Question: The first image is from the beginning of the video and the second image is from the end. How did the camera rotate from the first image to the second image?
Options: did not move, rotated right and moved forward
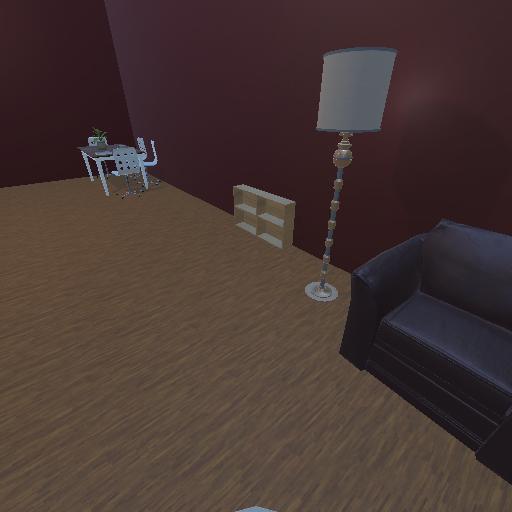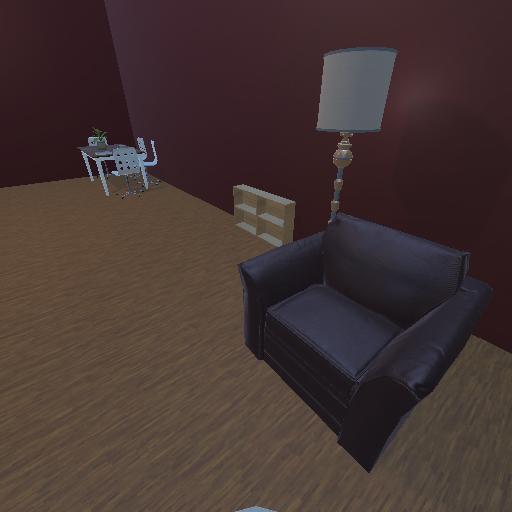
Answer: did not move